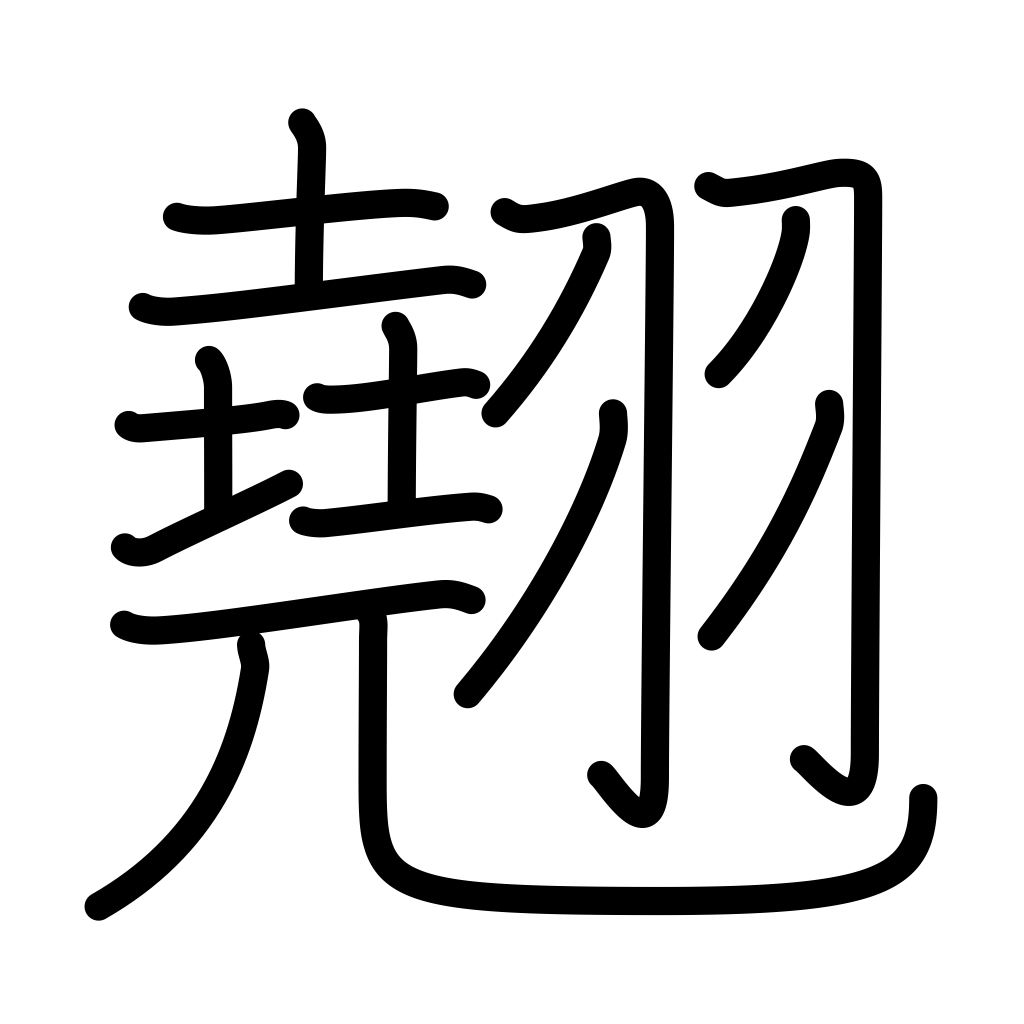
Meaning: excellence